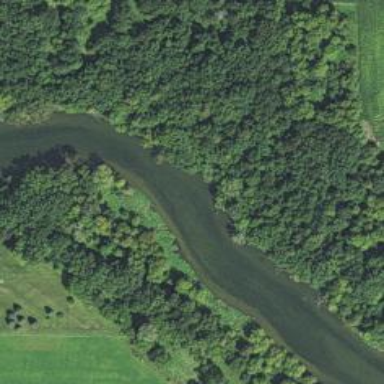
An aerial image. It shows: Beautiful river scene.